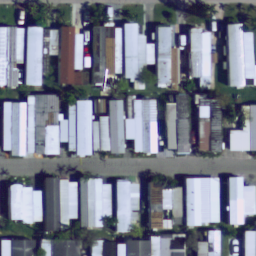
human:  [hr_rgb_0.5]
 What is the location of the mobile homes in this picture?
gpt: up and bottom

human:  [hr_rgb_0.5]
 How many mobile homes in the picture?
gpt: twenty-three